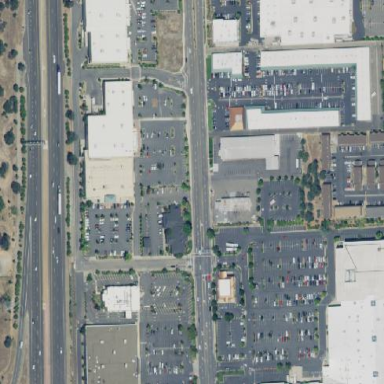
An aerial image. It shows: Retail area.